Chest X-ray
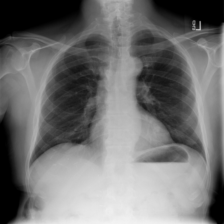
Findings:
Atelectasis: negative
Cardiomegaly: negative
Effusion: negative
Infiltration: negative
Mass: negative
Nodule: negative
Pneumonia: negative
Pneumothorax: negative
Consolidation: negative
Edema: negative
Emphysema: negative
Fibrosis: negative
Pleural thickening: negative
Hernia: negative